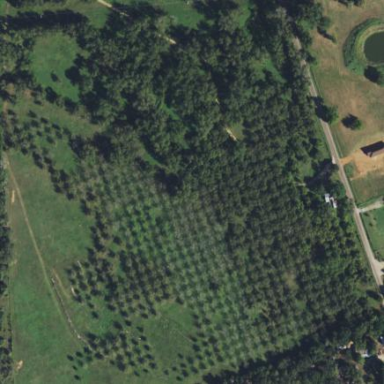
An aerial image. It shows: Orchard.